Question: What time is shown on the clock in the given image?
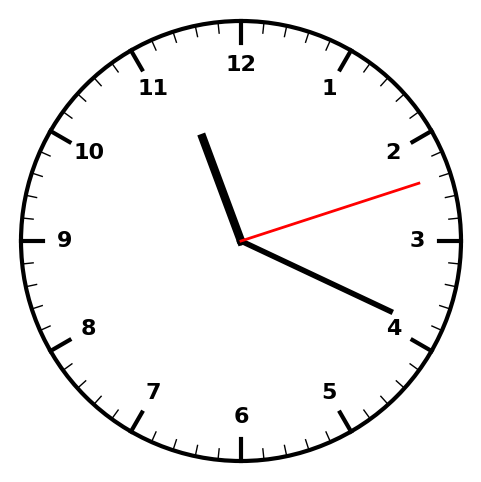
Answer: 11:19:12